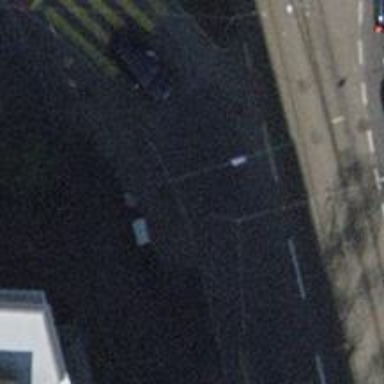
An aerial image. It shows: Tertiary road with asphalt surface. The sidewalk on the right side also has asphalt surface.